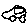
Label: car